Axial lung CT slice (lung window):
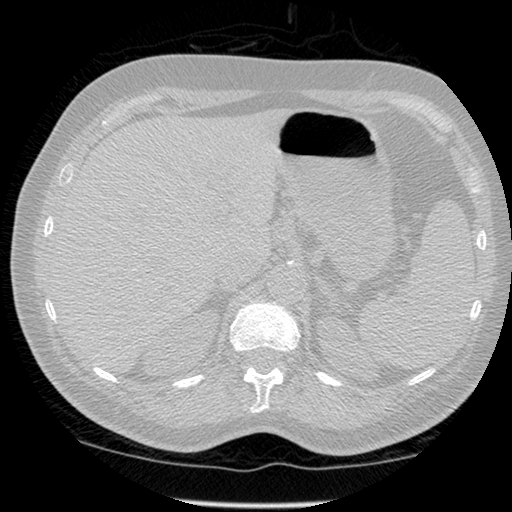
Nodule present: no